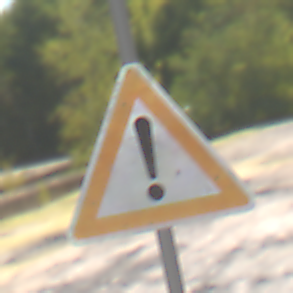
Verkehrszeichen: Gefahrenstelle
Umgebung: Outdoor, Nature
Tageszeit: Midday
Wetter: Clear
Licht: Natural
Jahreszeit: Summer
Kontrast: HighContrast